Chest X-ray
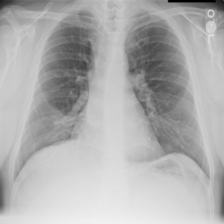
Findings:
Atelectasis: negative
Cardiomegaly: negative
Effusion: negative
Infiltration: positive
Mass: negative
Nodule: negative
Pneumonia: negative
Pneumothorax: negative
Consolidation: negative
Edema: negative
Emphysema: negative
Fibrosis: negative
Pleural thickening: negative
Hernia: negative